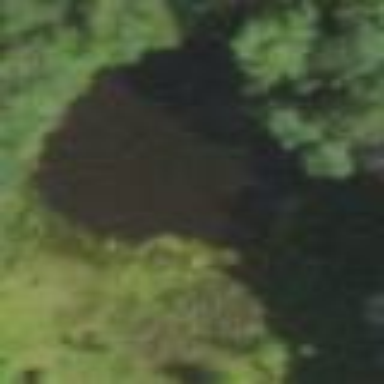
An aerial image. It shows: Pond surrounded by natural water.